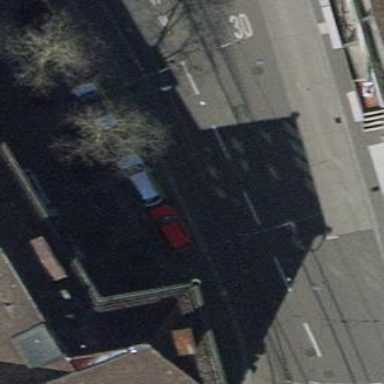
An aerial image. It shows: Taxi stand.